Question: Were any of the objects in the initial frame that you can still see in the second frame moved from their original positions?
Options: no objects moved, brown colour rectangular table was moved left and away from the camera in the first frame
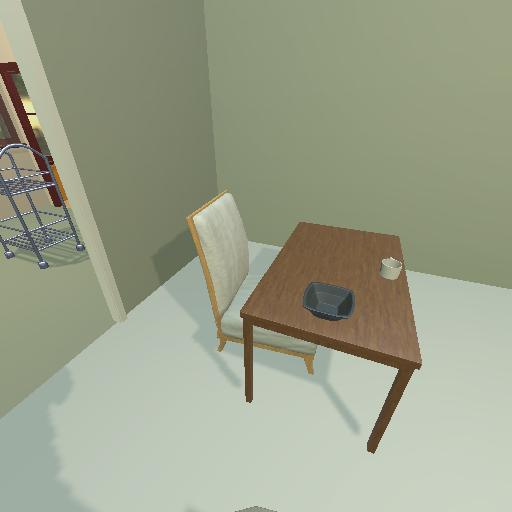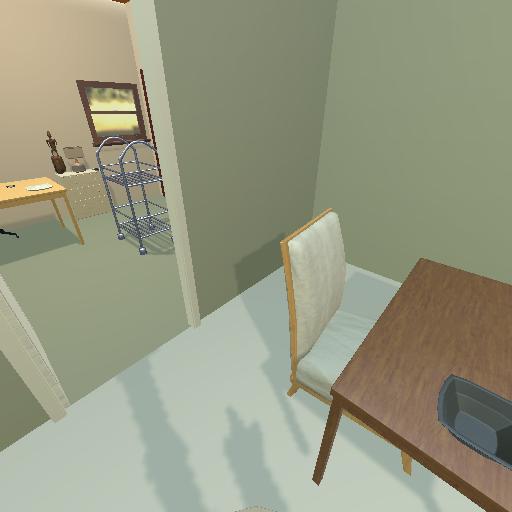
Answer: no objects moved